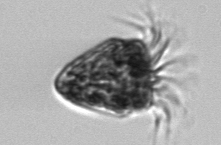
Label: Strombidium_morphotype2